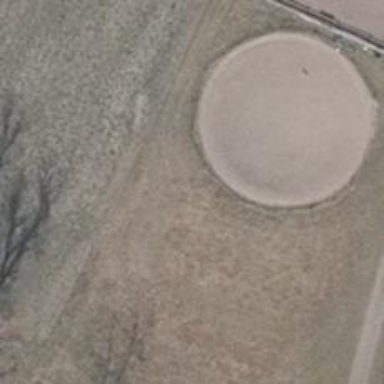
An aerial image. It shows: Equestrian pitch used for leisure and sports activities.